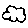
Label: cloud